Question: I am playing around with backbone and gmaps.js and for some reason the map is not rendering correctly...
The controllers are not showing up right, and the infowindow is rendering oddly too.
I am using the <URL>. I don't even know how to debug this thing...
Here is my backbone view for the map:
'''
App.MapView = Backbone.View.extend({
el: '.map',
initialize: function() {
this.map = new GMaps({
div: this.el,
lat: -12.043333,
lng: -77.028333,
});
App.houseCollection.bind('reset', this.populateMarkers, this);
},
populateMarkers: function(collection) {
_.each(collection.models, function(house) {
var html = 'hello'
this.map.addMarker({
lat: house.attributes.lat,
lng: house.attributes.lng,
infoWindow: {
content: html,
}
});
}, this);
},
});
'''
Thanks

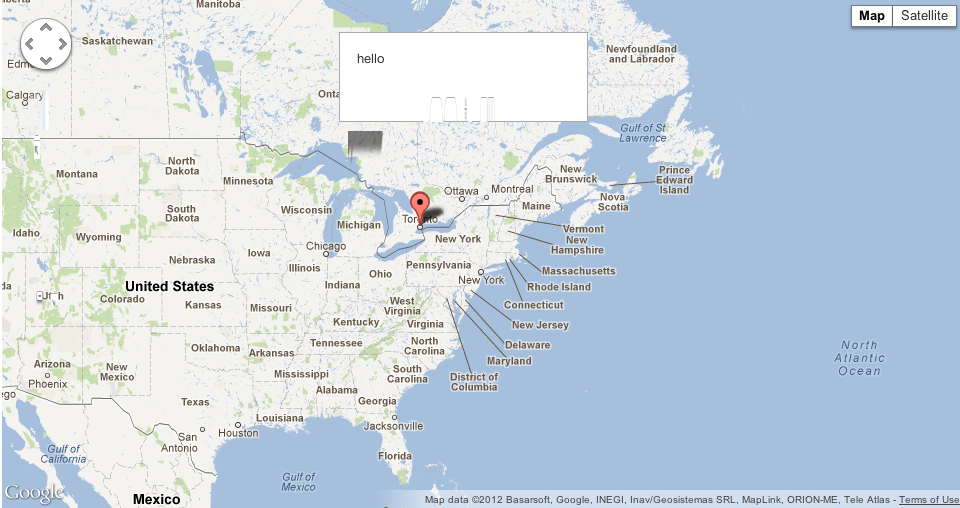
Answer: I've seen questions with similar screenshots and the fix is in adding these lines to CSS:
'''
#map label { width: auto; display:inline; }
#map img { max-width: none; max-height: none; }
'''
(if needed, replace #map with your map's div id or class name) Not related to backbone or gmaps.js, I don't think, probably some other component of your page.